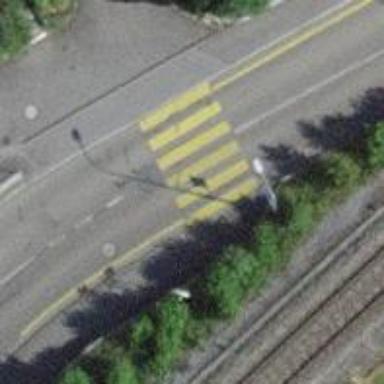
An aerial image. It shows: Uncontrolled zebra crossing with zebra markings.